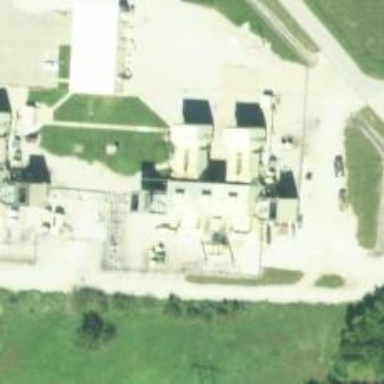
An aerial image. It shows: Gas turbine generator is in use.